Question: Im trying to create a round frame around my bitmap!

With this code im able to make my bitmap round:
'''
public static Bitmap getRoundedCornerBitmap(Bitmap bitmap) {
Bitmap output = Bitmap.createBitmap(bitmap.getWidth(), bitmap
.getHeight(), Config.ARGB_8888);
Canvas canvas = new Canvas(output);
final int color = 0xff4242DB;
final Paint paint = new Paint();
final Rect rect = new Rect(0, 0, bitmap.getWidth(), bitmap.getHeight());
final RectF rectF = new RectF(rect);
final float roundPx = bitmap.getWidth()/2;
paint.setAntiAlias(true);
canvas.drawARGB(0, 0, 0, 0);
paint.setColor(color);
canvas.drawRoundRect(rectF, roundPx, roundPx, paint);
paint.setXfermode(new PorterDuffXfermode(Mode.SRC_IN));
//canvas.drawCircle(0, 0, bitmap.getWidth(), paint);
canvas.drawBitmap(bitmap, rect, rect, paint);
return output;
}
'''
What i've tried is to draw a circle(the outcommented line) with canvas, but It had no result.
Does anyone know how I can add a circular border around it?
When I use the line:
'''
canvas.drawCircle(0, 0, bitmap.getWidth(), paint);
'''
The effect is, that 3 corners get rounded but the upper left stays the same(90 degrees)
But I can't see any line or circle!
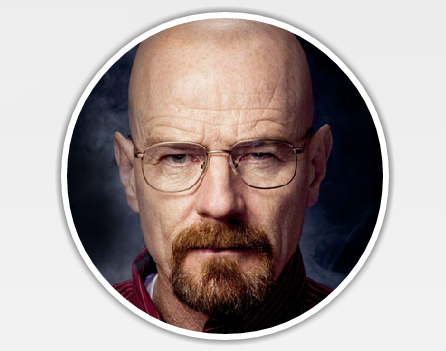
Answer: There now is <URL> I recommend to use that, unless more flexibility is required.
---
You have to draw the circle the bitmap. This is what did the trick for me.
'''
int w = bitmap.getWidth();
int h = bitmap.getHeight();
int radius = Math.min(h / 2, w / 2);
Bitmap output = Bitmap.createBitmap(w + 8, h + 8, Config.ARGB_8888);
Paint p = new Paint();
p.setAntiAlias(true);
Canvas c = new Canvas(output);
c.drawARGB(0, 0, 0, 0);
p.setStyle(Style.FILL);
c.drawCircle((w / 2) + 4, (h / 2) + 4, radius, p);
p.setXfermode(new PorterDuffXfermode(Mode.SRC_IN));
c.drawBitmap(bitmap, 4, 4, p);
p.setXfermode(null);
p.setStyle(Style.STROKE);
p.setColor(Color.WHITE);
p.setStrokeWidth(3);
c.drawCircle((w / 2) + 4, (h / 2) + 4, radius, p);
return output;
'''
This does of course not include the fancy shadow of your example.
You might want to play around a little bit with the additional pixels.